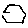
Label: hexagon